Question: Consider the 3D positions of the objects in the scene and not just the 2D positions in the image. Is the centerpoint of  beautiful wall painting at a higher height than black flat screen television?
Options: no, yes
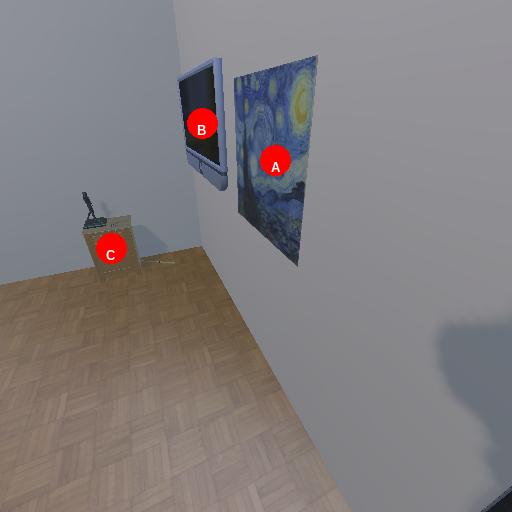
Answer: no